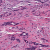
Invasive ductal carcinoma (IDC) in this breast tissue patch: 0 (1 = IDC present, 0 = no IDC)